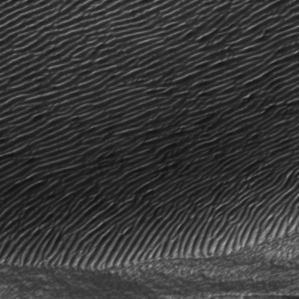
Label: frost